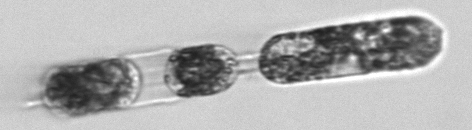
Label: Hemiaulus